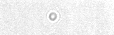
Label: camera_spot